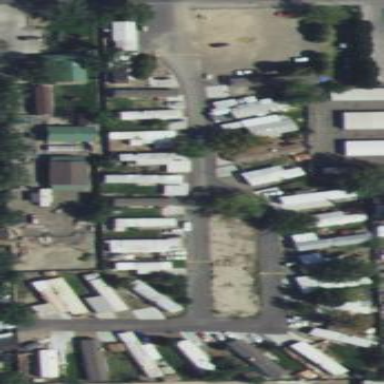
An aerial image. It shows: Residential area known as trailer park.